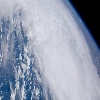
Label: cloud